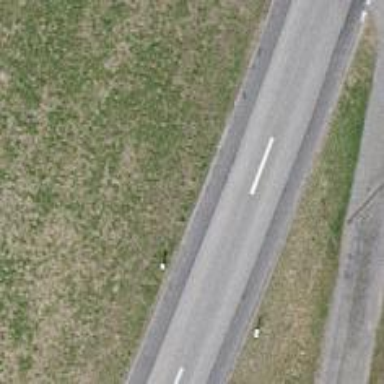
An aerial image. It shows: Tertiary road.